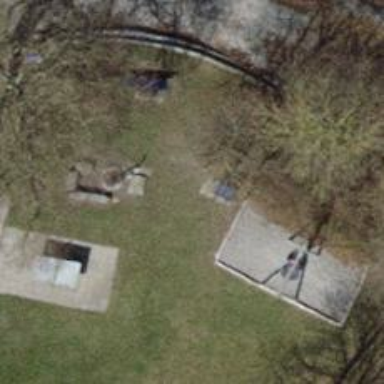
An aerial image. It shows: Picnic site with BBQ amenities available.